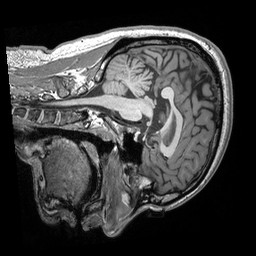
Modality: T1w
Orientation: sagittal
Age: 25
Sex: male
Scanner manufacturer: siemens
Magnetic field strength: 3 T
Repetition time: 2.53 s
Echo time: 0.00298 s